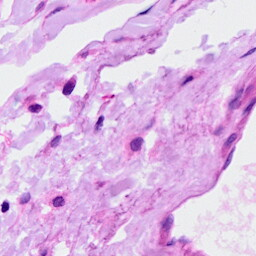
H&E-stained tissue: Ovarian